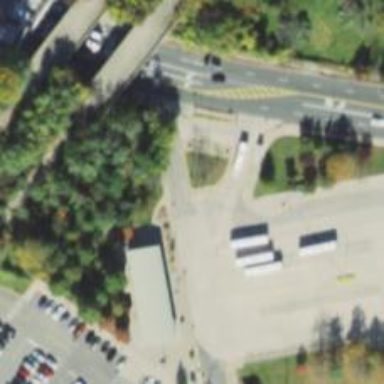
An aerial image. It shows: Footway located on traffic island.